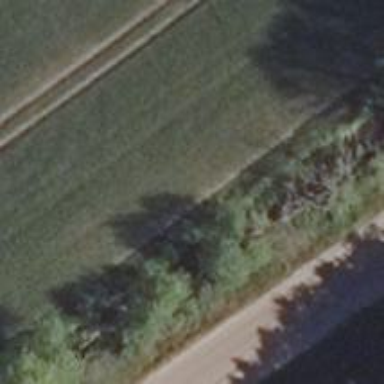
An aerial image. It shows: Row of trees in natural setting.